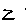
Label: zigzag